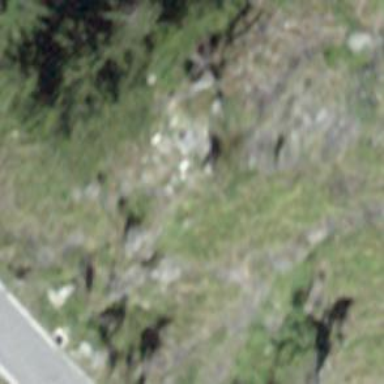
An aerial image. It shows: Cliff in nature.